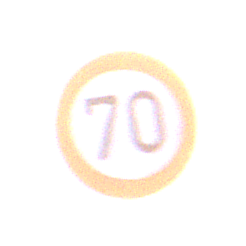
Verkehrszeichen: Geschwindigkeit70
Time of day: SunriseSunset
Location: Outdoor (Urban)
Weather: Clear
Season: NotSpecified
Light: Natural